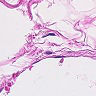
Metastatic tissue present: no